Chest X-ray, AP view. Patient: 54 years old, sex M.
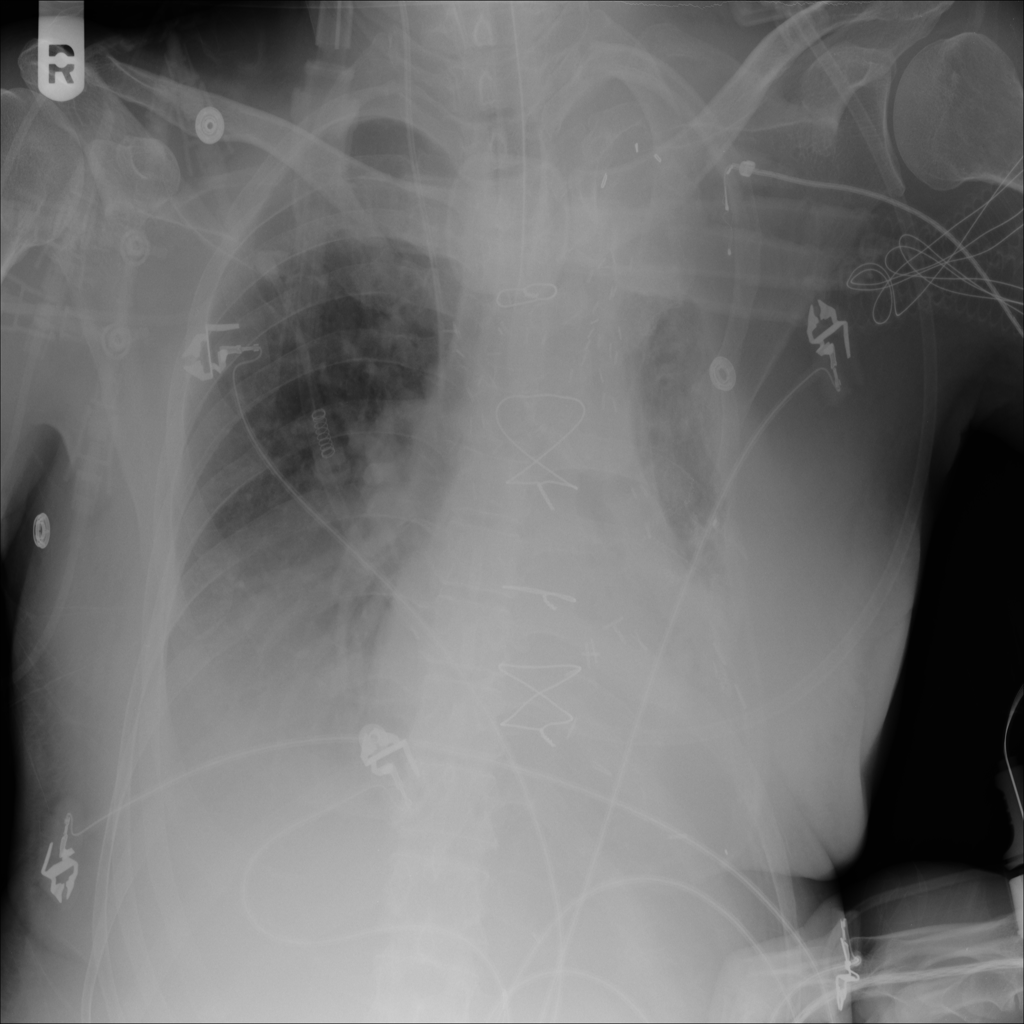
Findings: Atelectasis, Effusion, Infiltration